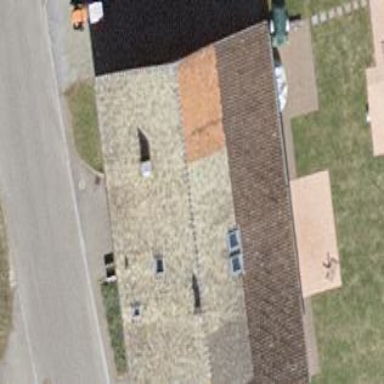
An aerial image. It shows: Detached building with half-hipped roof shape.